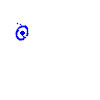
Particle: electron